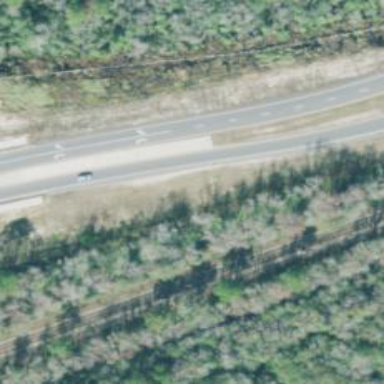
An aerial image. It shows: Trunk expressway with asphalt surface. It is dual carriageway.